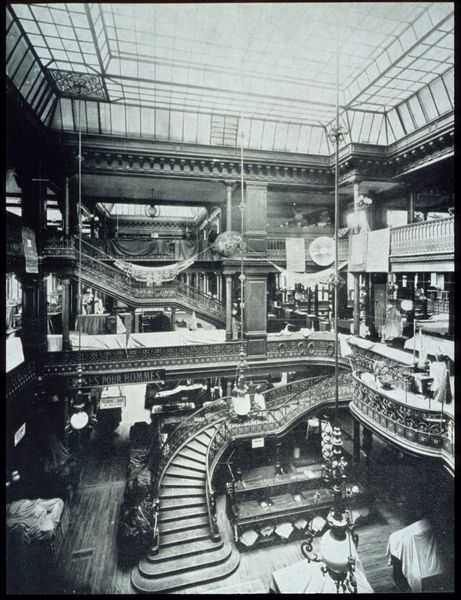
Titel: Kaufhaus Bon Marché (Innenraum mit Treppe)
Künstler: Henri Labrouste
Standort: Paris
Institution: Kaufhaus Bon Marché
Schlagwörter: schatten, weiß, bar, fenster, geschwungen, glas, grau, hell, holz, lampe, lampen, licht, männer, paris, pfeiler, raum, schwarz, säulen, tisch, dach, gebäude, haus, tuch, alt, kneipe, lokal, tresen, architektur, innenraum, möbel, spiegel, brücke, brüstung, gitter, sonne, boden, stoffe, tücher, decke, innen, england, rund, balkon, schiff, geschäft, moderne, laden, beleuchtung, empore, industrie, banner, treppe, treppen, hotel, jugendstil, ornamente, leuchter, aufgang, geländer, innenansicht, stufen, teppiche, faden, menschenleer, leuchten, balkone, galerie, halle, fliessend, foto, fotografie, photographie, eisen, escalier, gang, interieur, innenhof, auslage, gerüst, offen, stangen, theke, verkauf, orientalisch, balustrade, groß, schwarz weiß, blanc, noir, lauf, art déco, photo, ausstellung, fries, villa, sims, gesims, maison, treppenhaus, industrialisierung, konstruktion, treppengeländer, viktorianisch, etagen, geschosse, bibliothek, drinnen, glasarchitektur, glasdach, glaspalast, stahl, stockwerke, schief, soleil, bois, fer, schalter, krumm, art nouveau, gründerzeit, geschoss, holztreppe, gewölbt, verziehrung, miroir, verre, etage, fenêtre, planen, untergeschoss, oberlicht, durchgänge, obergeschoss, toit, markthalle, balustraden, stahlwerk, gare, kaufhaus, abteilungen, holzverkleidung, étages, ballustraden, waren, weiiß, räumlichkeit, casino, wndeltreppe, tuh, nutzen, gegliedert, glace, thesen, cafe, gewirr, vintage, boule, durchlässig, lichtdurchlässig, plafon, pour, jug, glasdecke, lustre, immeuble, metal, industriehalle, eisenwerk, abdeckungen, ladentheke, warenhaus, orientalsich, lafayette, thresen, abgedeckte, bon marché, geglieder, herrenabteilung, stnagen, überfrachtet, 19. jahrhundert, hommes, harrods, pour hommes, galeria lafayette, 19ème, verrière, restaurant, commerces, blacon, xixeme, lieu public, nouveau, magasins, ndstil, centre commercial, vitrée